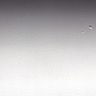
Metastatic tissue present: no